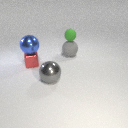
small green rubber sphere above large gray rubber sphere